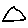
Label: triangle